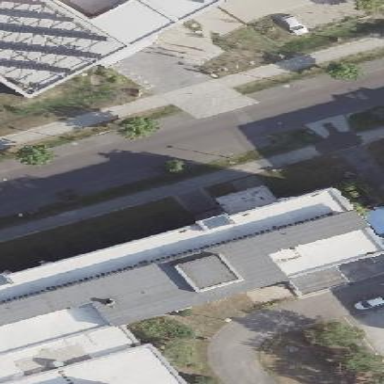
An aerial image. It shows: Part of building.